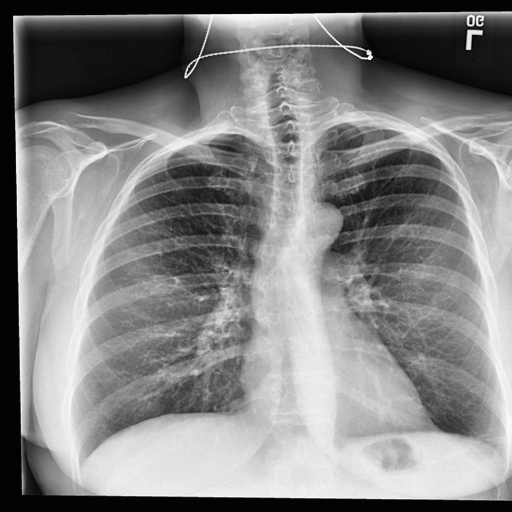
Finding: NORMAL